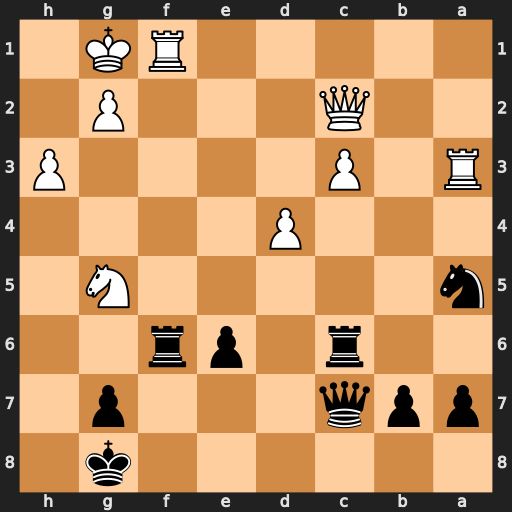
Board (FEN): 6k1/ppq3p1/2r1pr2/n5N1/3P4/R1P4P/2Q3P1/5RK1
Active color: b
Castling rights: -
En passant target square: -
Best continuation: Rxf1+ Kxf1 Qf4+